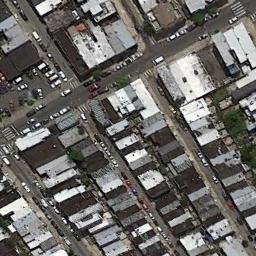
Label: dense_residential